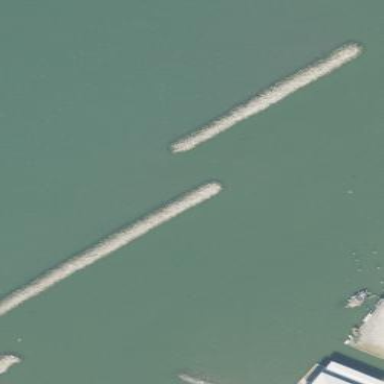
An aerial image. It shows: Breakwater structure.